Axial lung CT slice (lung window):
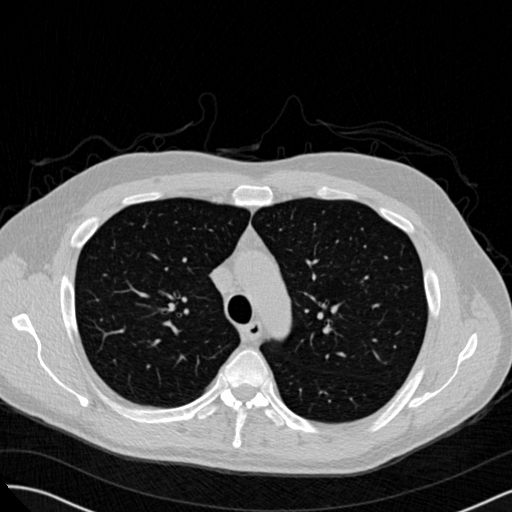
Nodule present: no